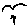
Label: bird